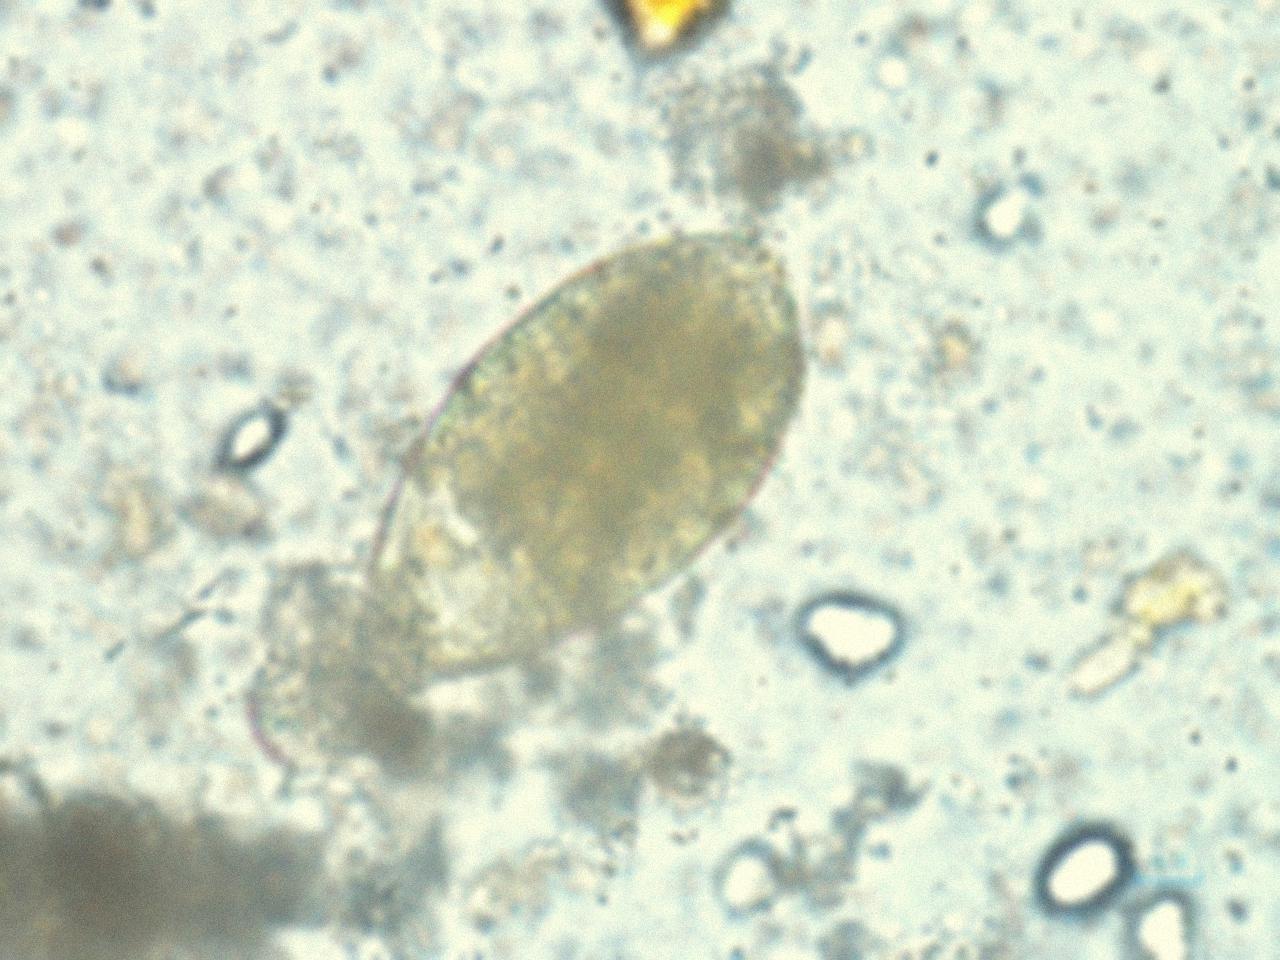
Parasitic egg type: Fasciolopsis buski